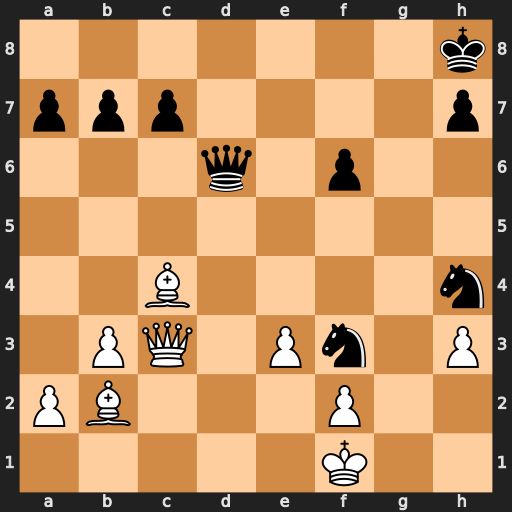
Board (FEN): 7k/ppp4p/3q1p2/8/2B4n/1PQ1Pn1P/PB3P2/5K2
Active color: w
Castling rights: -
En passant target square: -
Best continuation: Qxf6+ Qxf6 Bxf6#